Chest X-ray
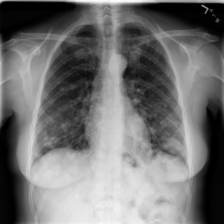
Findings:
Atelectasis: negative
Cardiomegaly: negative
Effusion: negative
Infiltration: negative
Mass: negative
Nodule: negative
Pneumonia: negative
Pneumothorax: negative
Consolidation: negative
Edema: negative
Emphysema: negative
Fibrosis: negative
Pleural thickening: negative
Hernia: negative